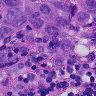
Metastatic tissue present: yes